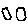
Label: circle